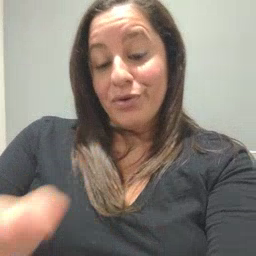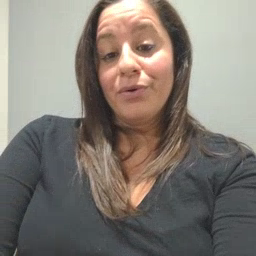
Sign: brother